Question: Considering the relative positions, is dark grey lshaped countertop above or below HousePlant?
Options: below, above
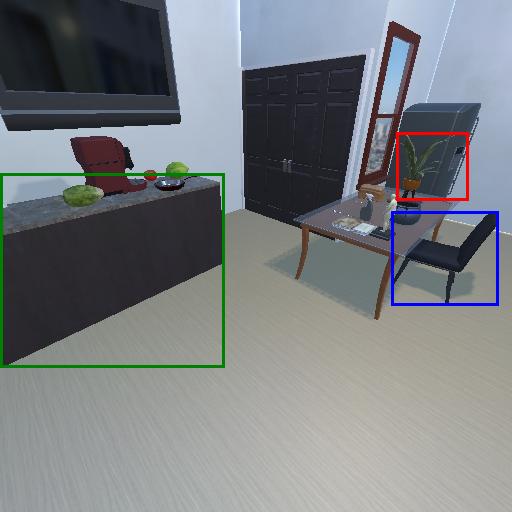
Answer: below